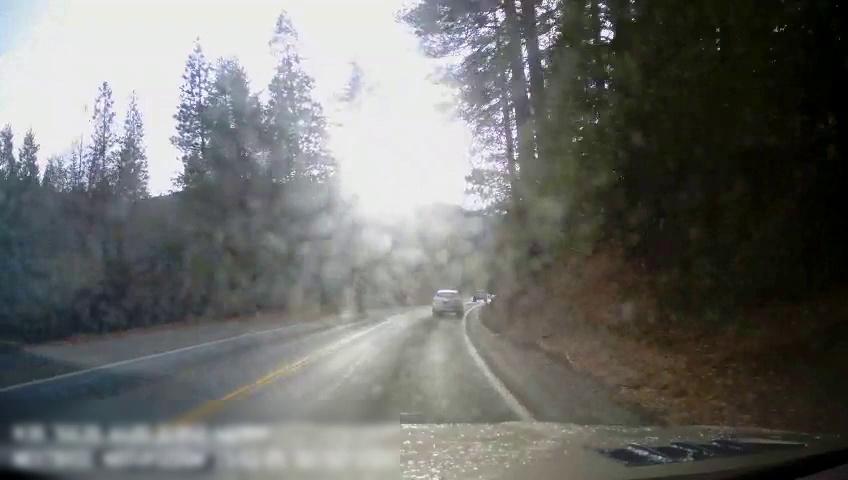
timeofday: Day
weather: Sunny
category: Drivable Space
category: Vehicles | SUV
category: Vehicles | Truck
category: Lanes | Current Lane
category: Lanes | Current Lane
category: Lanes | Opposite Lane
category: Lanes | Opposite Lane